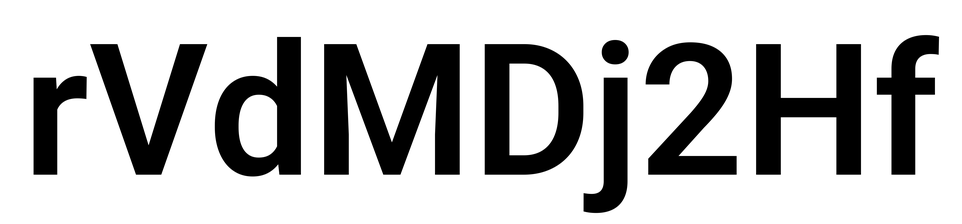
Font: Roboto_SemiBold